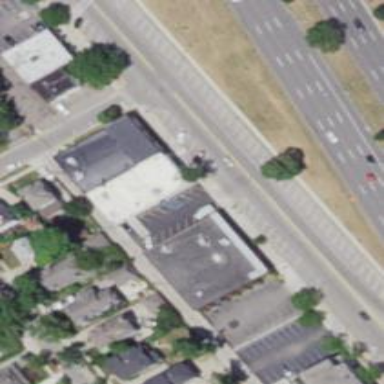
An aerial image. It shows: Commercial building.